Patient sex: M
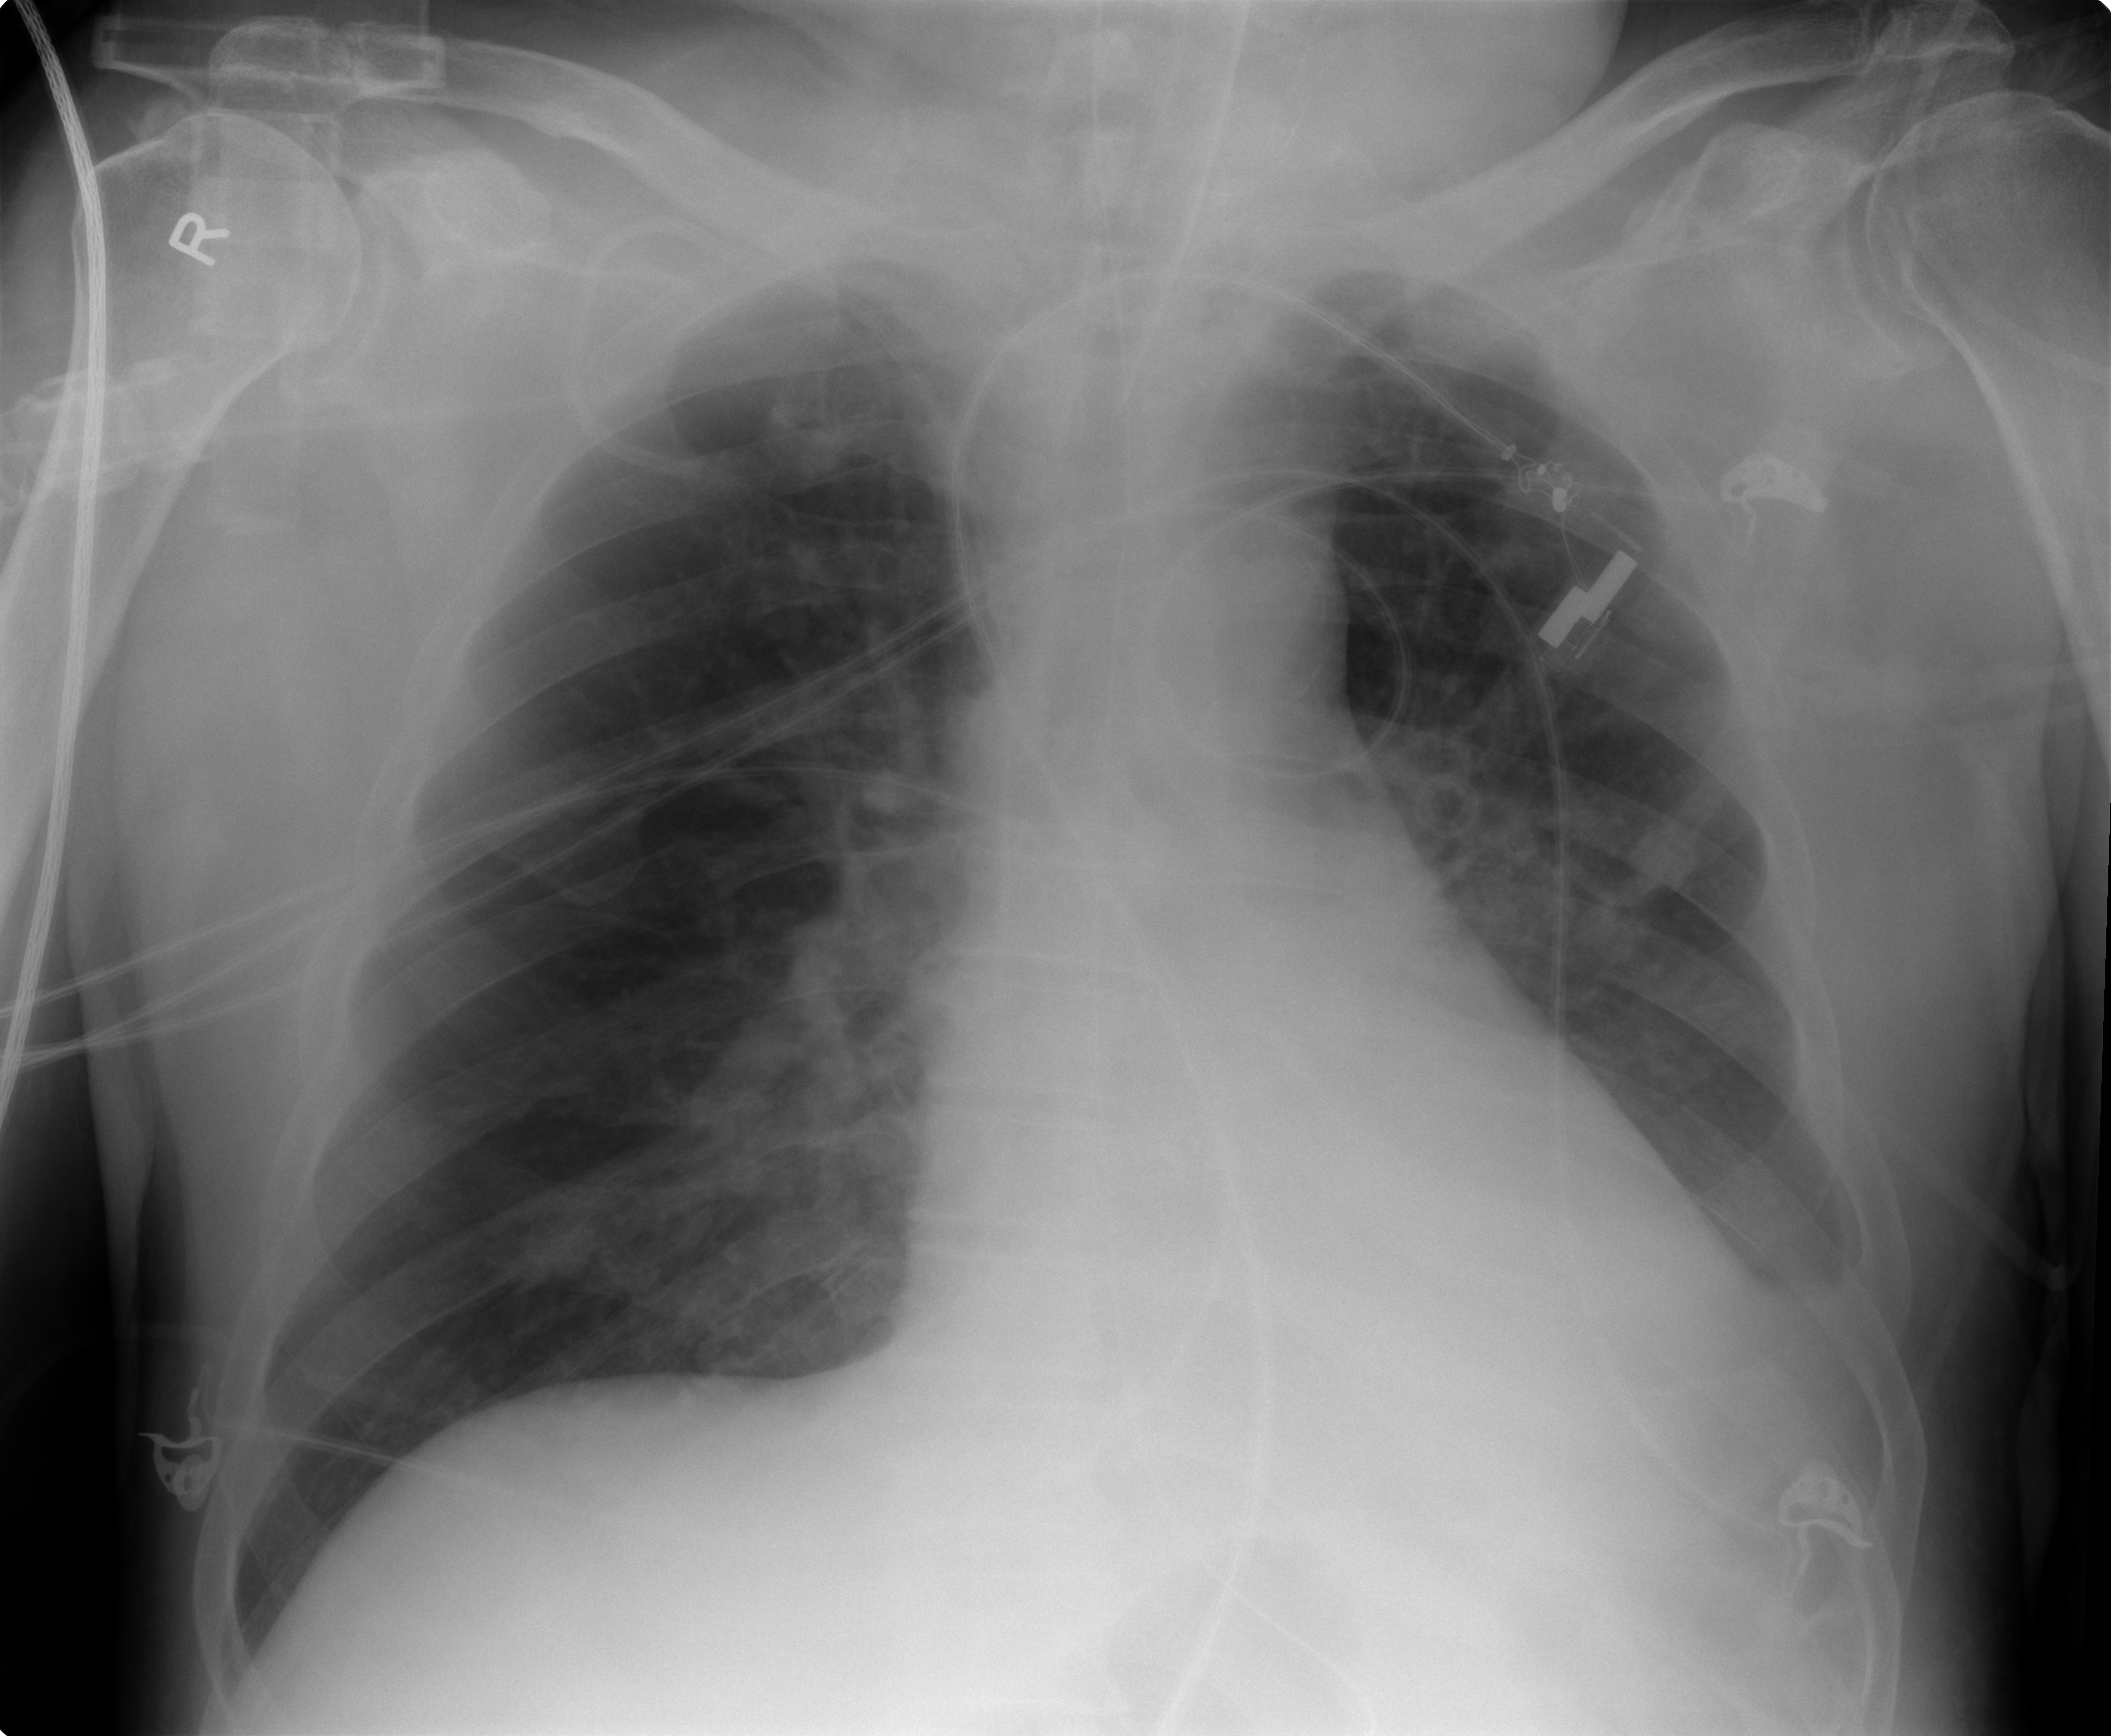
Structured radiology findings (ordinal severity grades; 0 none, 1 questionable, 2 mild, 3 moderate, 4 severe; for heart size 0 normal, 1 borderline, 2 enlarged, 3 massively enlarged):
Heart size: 2
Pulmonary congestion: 2
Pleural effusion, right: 0
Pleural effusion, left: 2
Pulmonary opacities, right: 3
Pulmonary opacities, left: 2
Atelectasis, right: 2
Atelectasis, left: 2